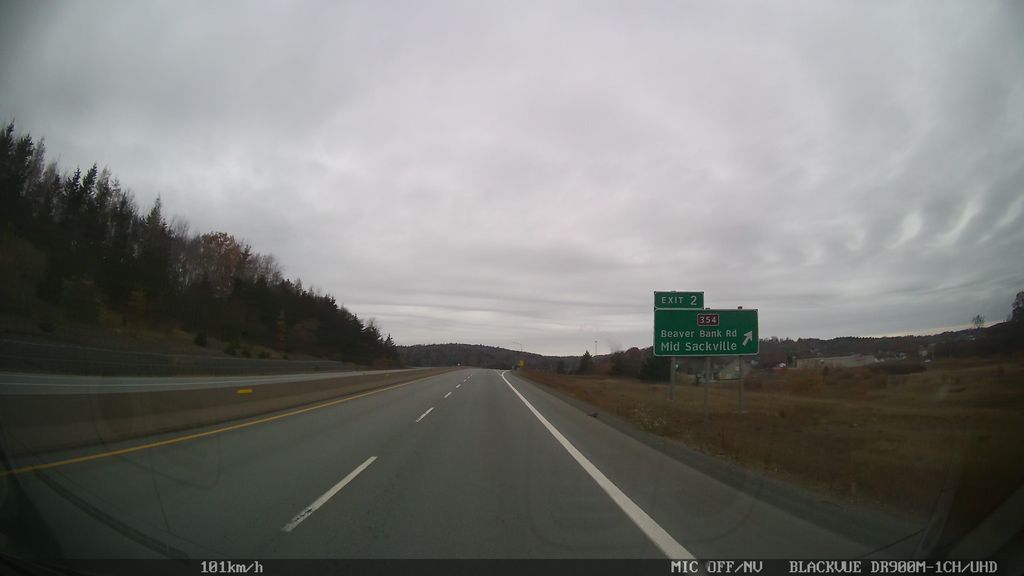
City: halifax